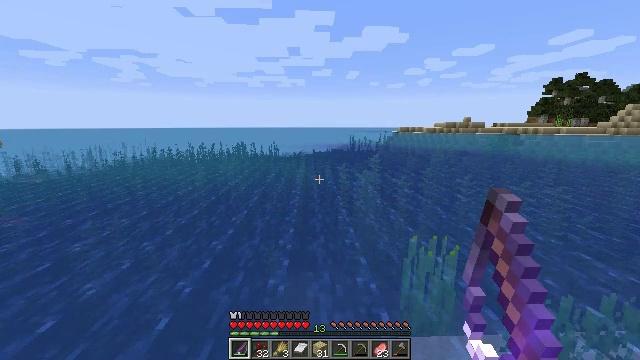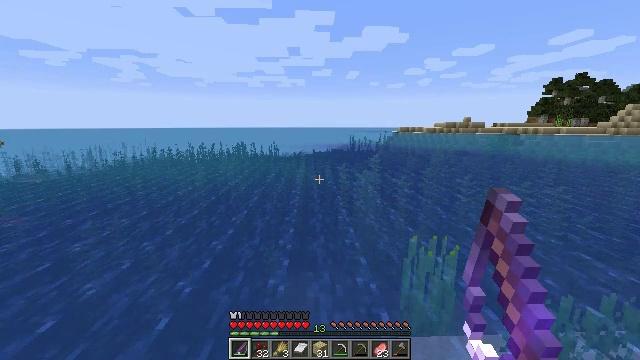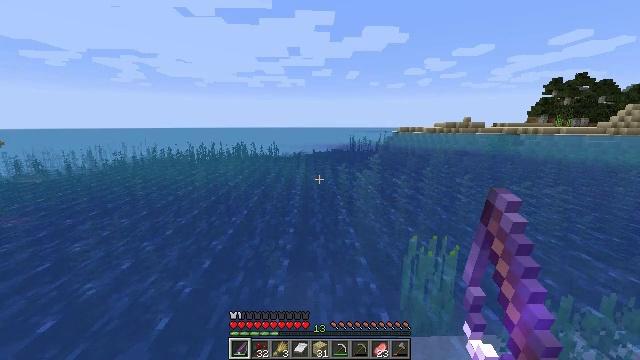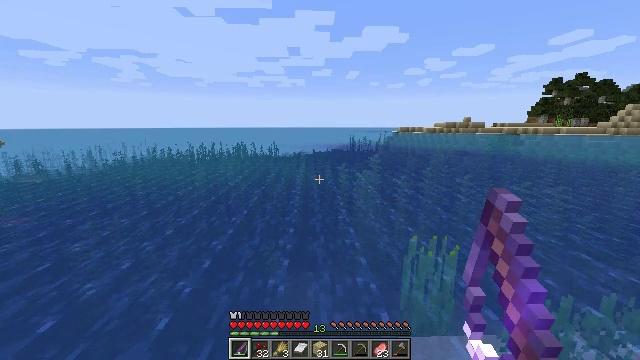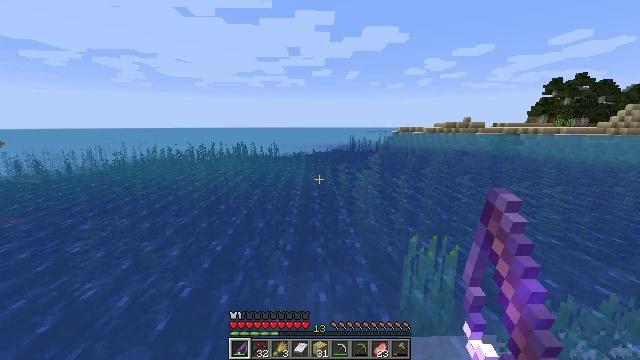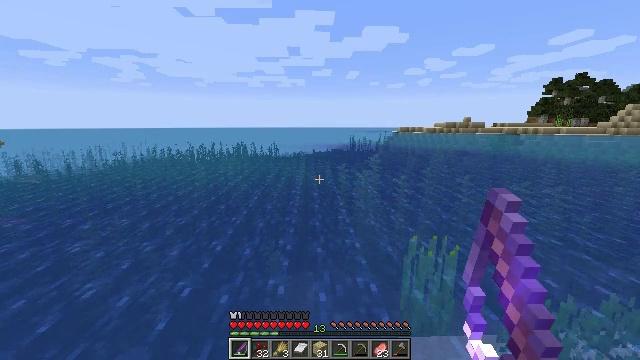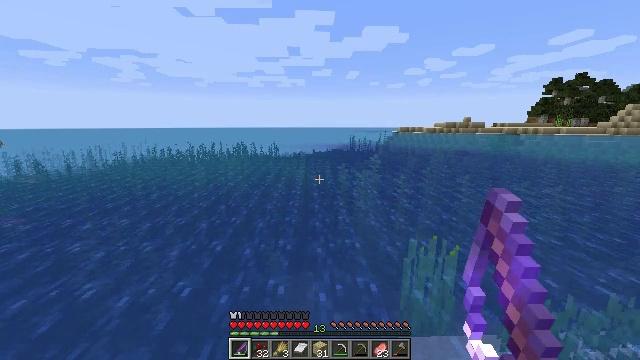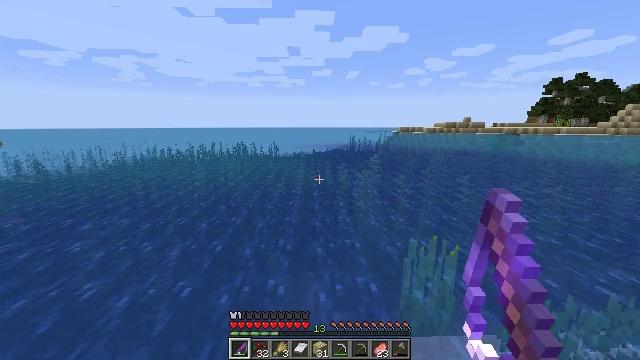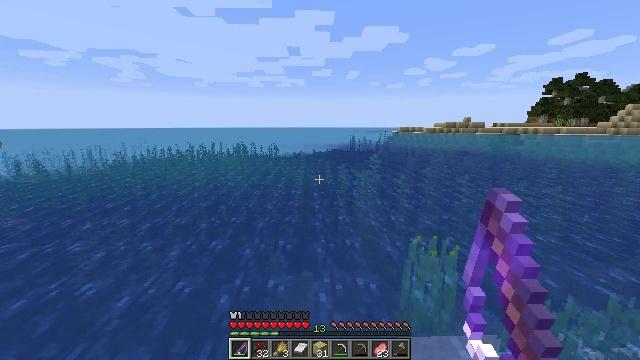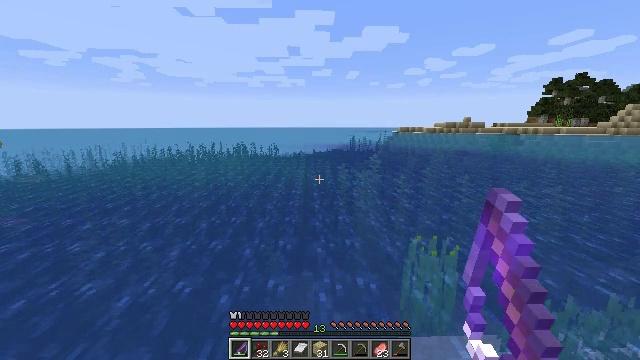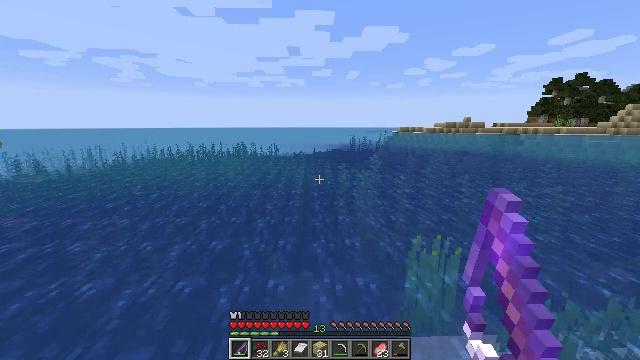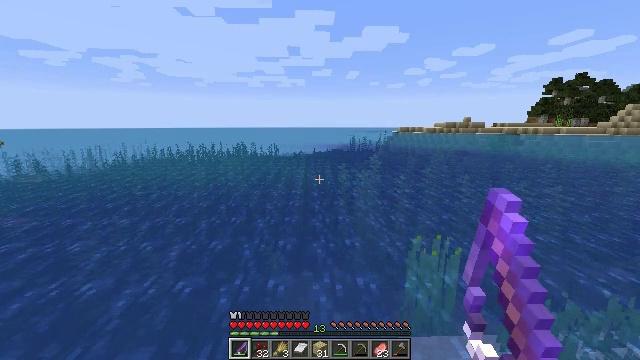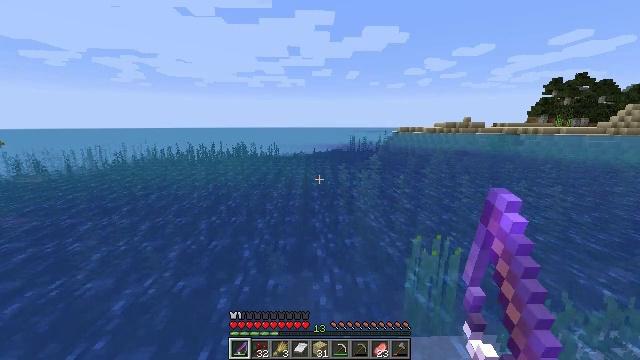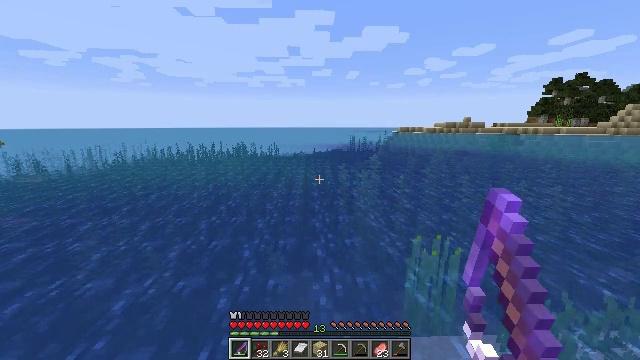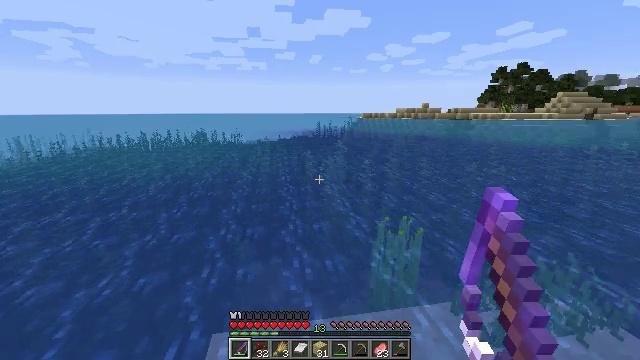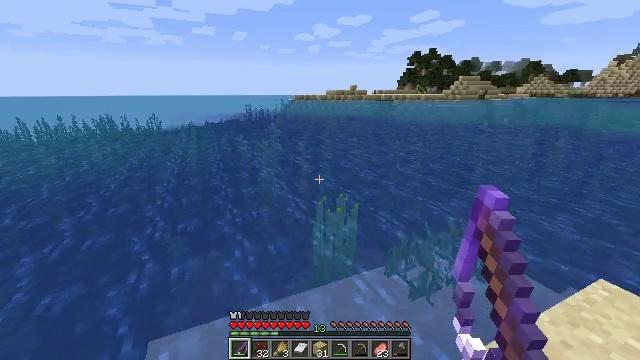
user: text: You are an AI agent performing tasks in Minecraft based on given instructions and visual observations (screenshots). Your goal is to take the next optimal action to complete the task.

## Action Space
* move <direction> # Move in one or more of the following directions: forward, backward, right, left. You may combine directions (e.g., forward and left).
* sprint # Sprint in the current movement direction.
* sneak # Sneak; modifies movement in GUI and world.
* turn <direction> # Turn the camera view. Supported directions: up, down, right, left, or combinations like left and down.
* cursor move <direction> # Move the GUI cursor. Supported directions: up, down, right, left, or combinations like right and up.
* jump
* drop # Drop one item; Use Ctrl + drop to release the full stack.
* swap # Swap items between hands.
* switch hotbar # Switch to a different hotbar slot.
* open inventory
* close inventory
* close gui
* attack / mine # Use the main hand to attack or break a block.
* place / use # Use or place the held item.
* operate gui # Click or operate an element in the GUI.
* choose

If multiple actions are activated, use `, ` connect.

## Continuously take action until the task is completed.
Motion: motion action
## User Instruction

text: Remove a tropical fish from the inventory.
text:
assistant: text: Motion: no_op
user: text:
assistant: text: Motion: no_op
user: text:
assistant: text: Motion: no_op
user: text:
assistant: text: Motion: no_op
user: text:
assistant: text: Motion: no_op
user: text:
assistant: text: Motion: no_op
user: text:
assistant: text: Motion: no_op
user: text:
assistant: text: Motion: no_op
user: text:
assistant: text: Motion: no_op
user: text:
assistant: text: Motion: no_op
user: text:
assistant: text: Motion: no_op
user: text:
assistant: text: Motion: no_op
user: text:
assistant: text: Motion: no_op
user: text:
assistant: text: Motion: turn right and down
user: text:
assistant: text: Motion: turn right and down
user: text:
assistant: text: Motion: turn right and down
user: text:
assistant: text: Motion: turn right and down
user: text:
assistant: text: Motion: turn right and down
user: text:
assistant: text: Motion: turn right and down
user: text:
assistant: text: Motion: turn right and down
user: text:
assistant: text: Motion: turn right
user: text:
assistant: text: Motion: turn right and up
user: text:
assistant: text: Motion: turn right and up
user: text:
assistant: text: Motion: turn right and up
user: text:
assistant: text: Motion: no_op
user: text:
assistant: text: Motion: no_op
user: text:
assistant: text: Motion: no_op
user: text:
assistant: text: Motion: turn left and up
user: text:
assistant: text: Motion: turn left and up
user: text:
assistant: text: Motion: turn left and up